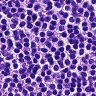
Metastatic tissue present: no